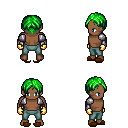
a pixel art fantasy rpg character, male body template, human, dark skin, steel arm armor, teal pants, green parted hairstyle, gold gloves, brown slippers, four views (front, back, left, right), 2x2 character sprite sheet, small pixel art, hard edges, no anti-aliasing